Question: So I'm learning VB.NET and I kinda have this newbie question and I couldn't find answers anywhere on the web.

This program is supposed to be counter. Every time the button is clicked the label should update. Here's my code for the MouseClick Listener every time the button is clicked:
'''
Sub Button2MouseClick(sender As Object, e As MouseEventArgs)
Dim starter As String
Dim int1 As Integer
Dim int2 As Integer
Dim ender As String
starter =label2.Text
int1 = CInt(starter)
int2 = (int1 + 1)
ender = CStr(int2)
label2.Text = ender
End Sub
'''
The program works but here's the problem. It only works up until number 9. Once it is supposed to display "10" is just displays 1 and when it is supposed to display 11, 12, 13, 14, 15, 16, 17, 18, and 19, it only displays "1" (the first digit).
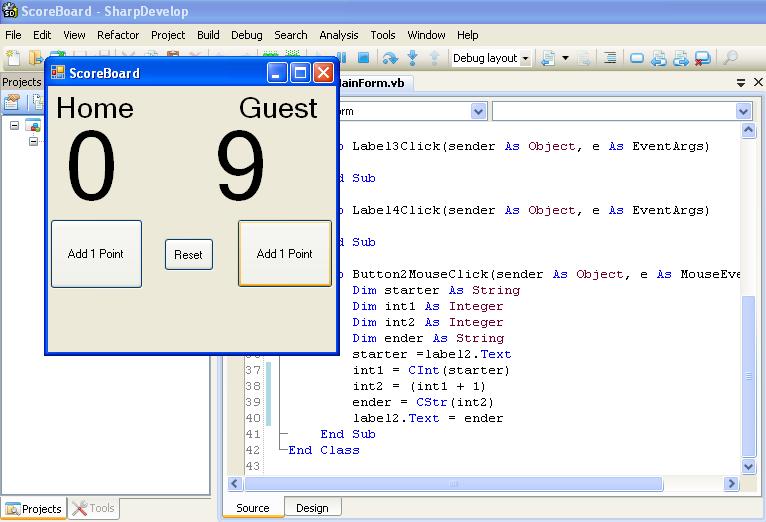
Answer: I'd suggest that probably, the issue is that you've sized the label control so that it can only show a single digit.
If you go back to the form designer and make that label control bigger, you should start to be able to see the second digit.